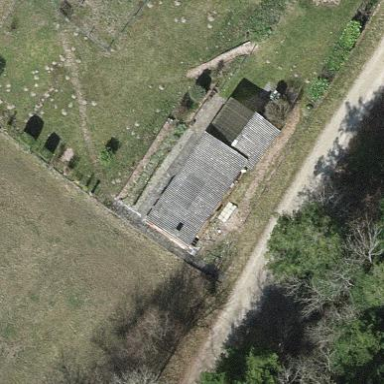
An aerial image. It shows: Simple and straightforward house.